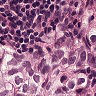
Metastatic tissue present: yes